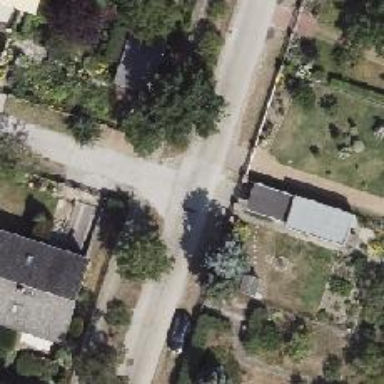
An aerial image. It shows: Residential road paved with concrete.